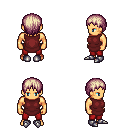
a pixel art fantasy rpg character, male body template, human, tanned skin, maroon tunic, red pants, white blonde plain hairstyle, metal boots, four views (front, back, left, right), 2x2 character sprite sheet, small pixel art, hard edges, no anti-aliasing